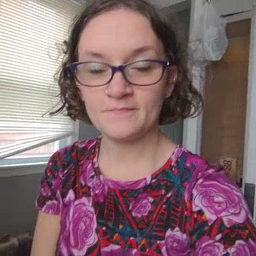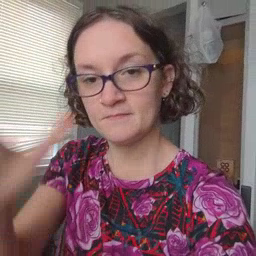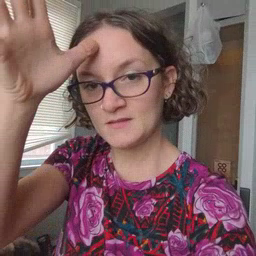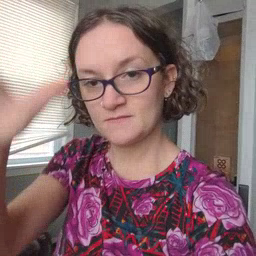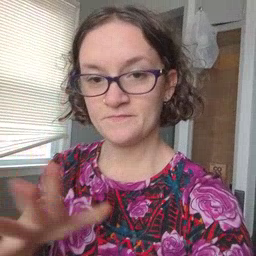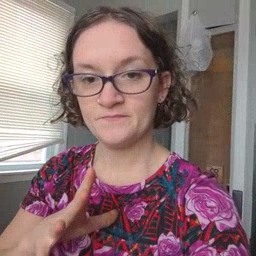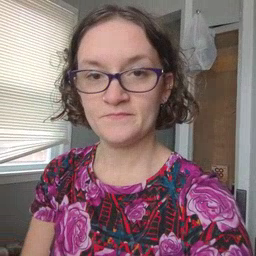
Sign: man